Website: crate-barrel
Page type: account-selection
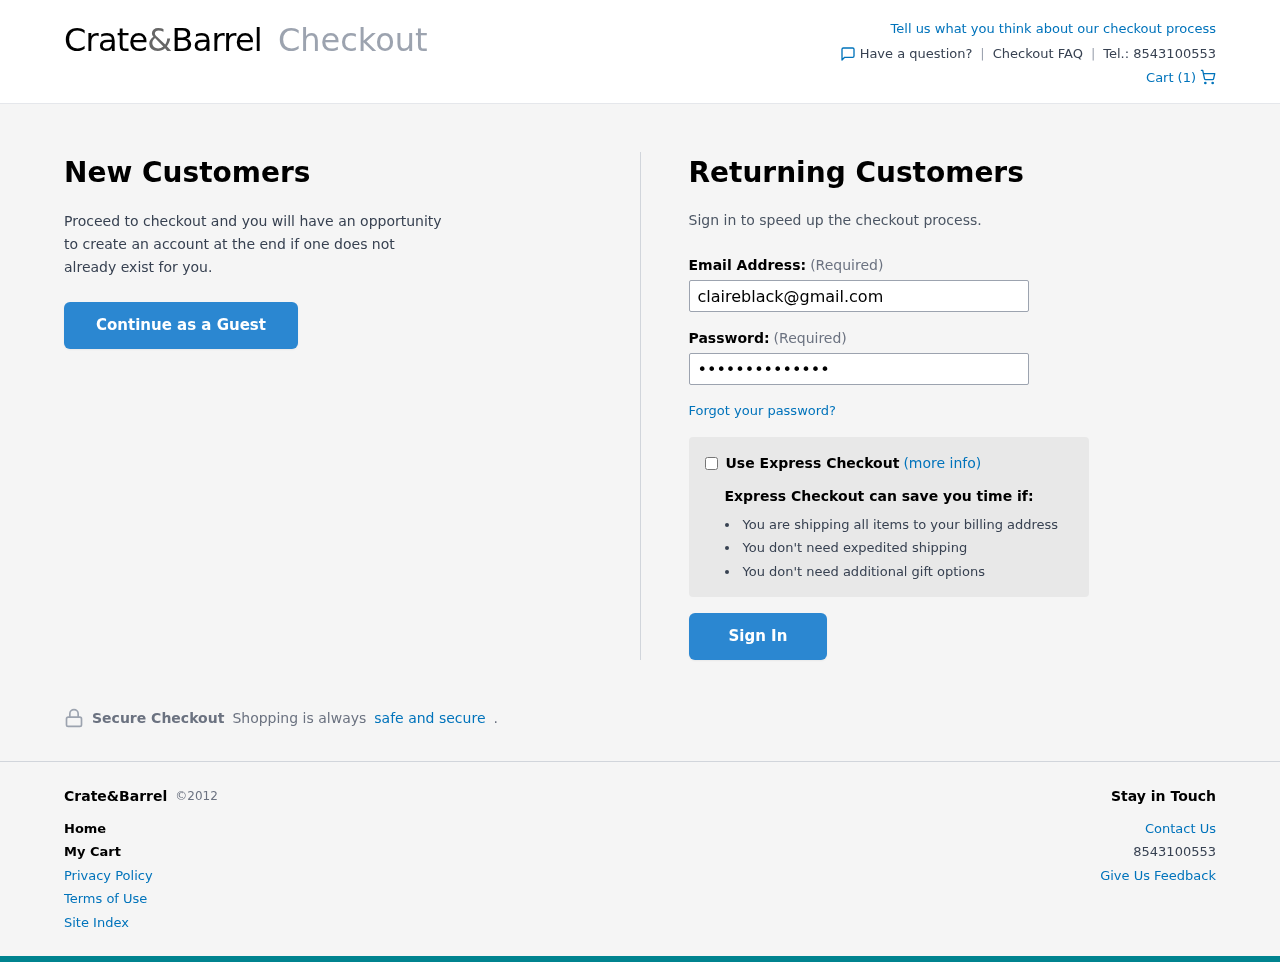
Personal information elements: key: PII_EMAIL
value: claireblack@gmail.com
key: PII_PHONE
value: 8543100553
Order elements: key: ORDER_NUM_ITEMS
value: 1